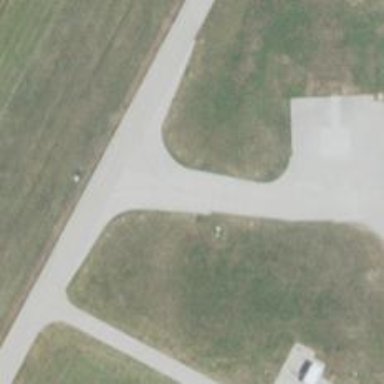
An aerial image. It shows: View of taxiway at the airport.